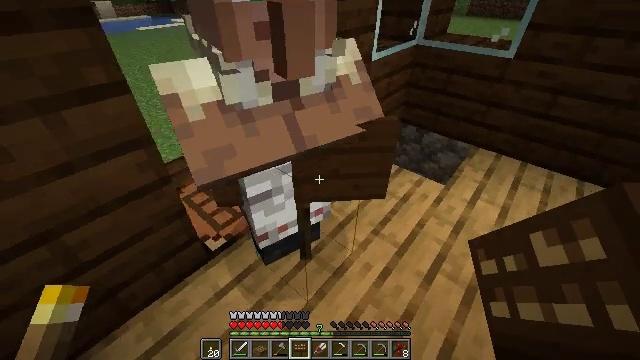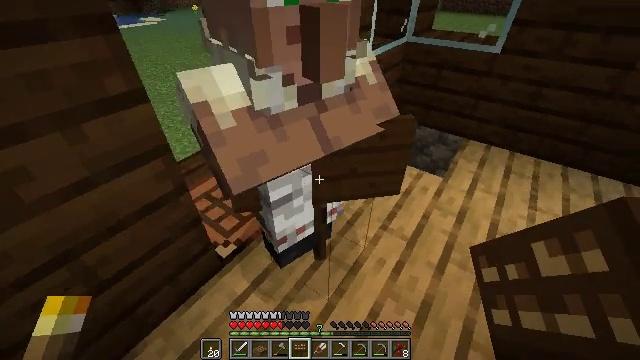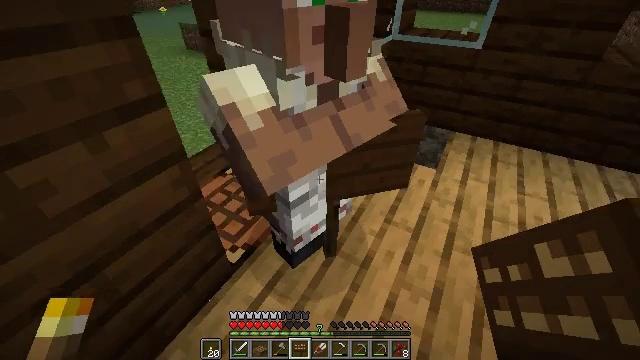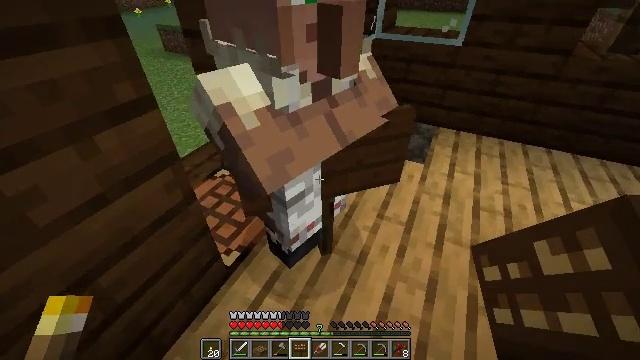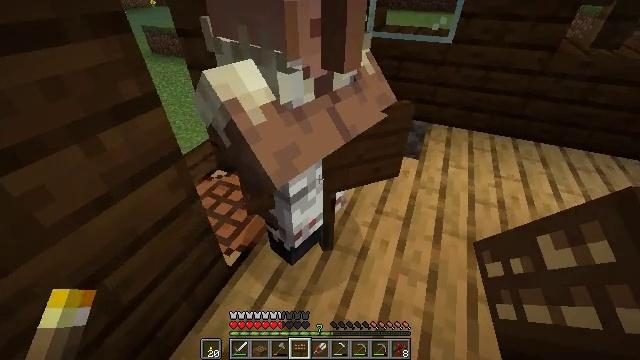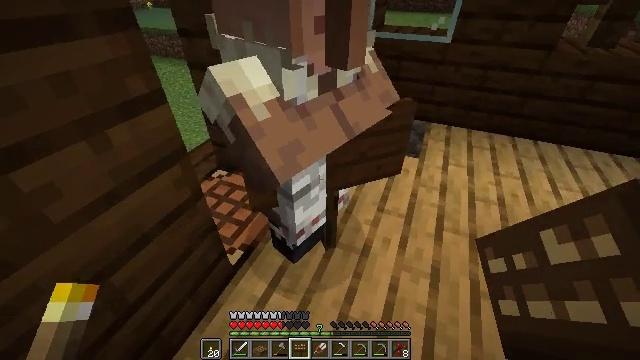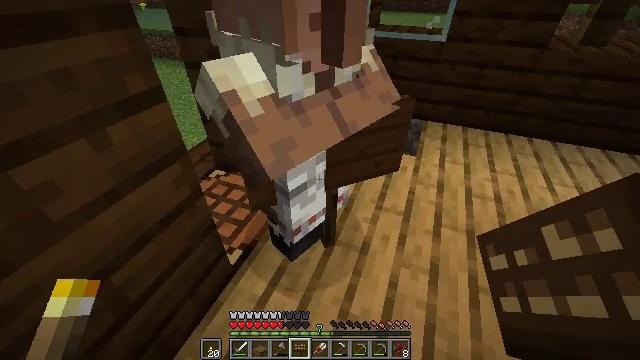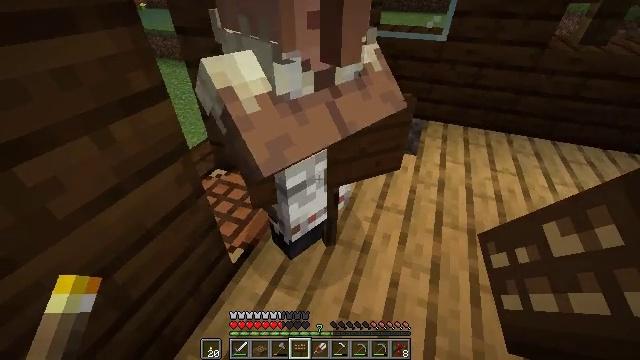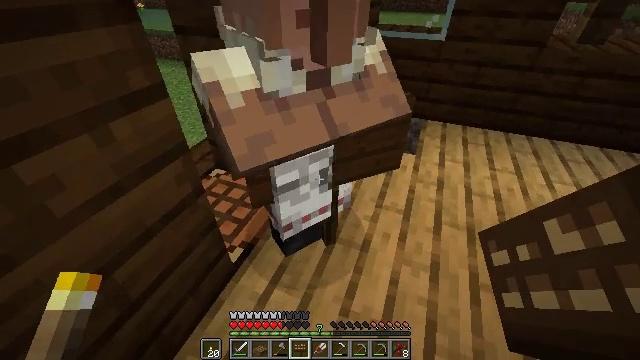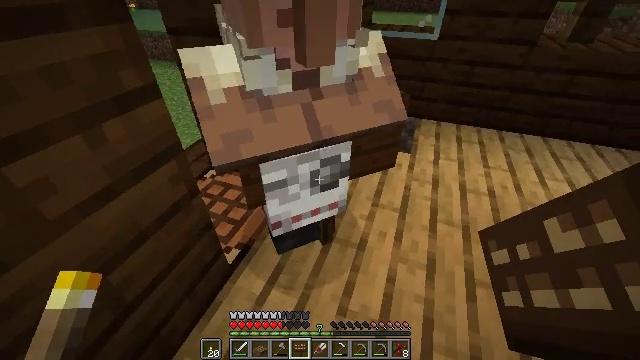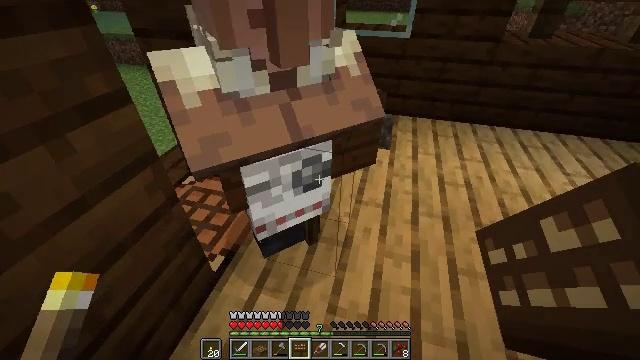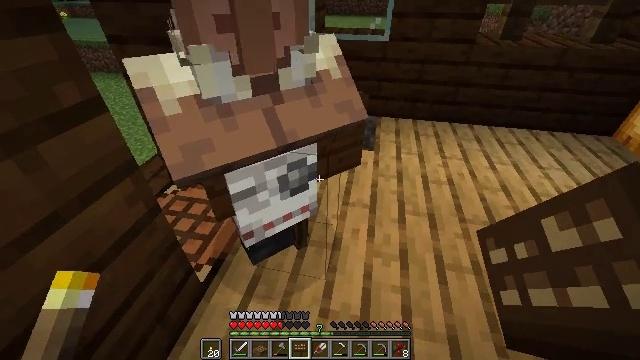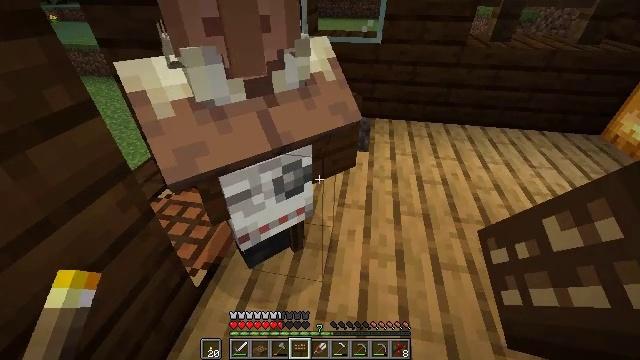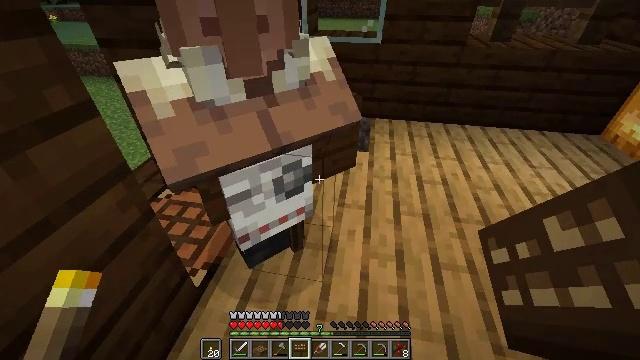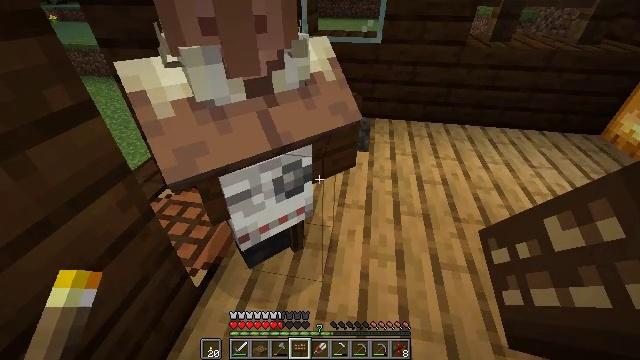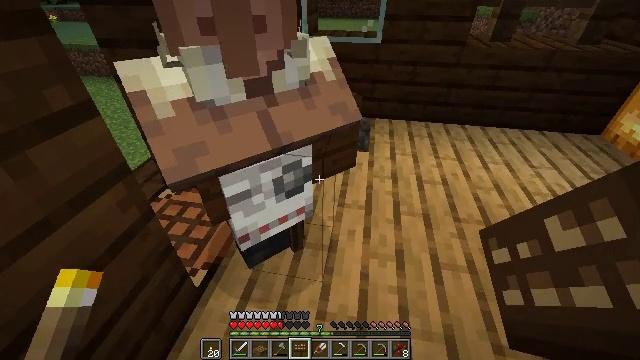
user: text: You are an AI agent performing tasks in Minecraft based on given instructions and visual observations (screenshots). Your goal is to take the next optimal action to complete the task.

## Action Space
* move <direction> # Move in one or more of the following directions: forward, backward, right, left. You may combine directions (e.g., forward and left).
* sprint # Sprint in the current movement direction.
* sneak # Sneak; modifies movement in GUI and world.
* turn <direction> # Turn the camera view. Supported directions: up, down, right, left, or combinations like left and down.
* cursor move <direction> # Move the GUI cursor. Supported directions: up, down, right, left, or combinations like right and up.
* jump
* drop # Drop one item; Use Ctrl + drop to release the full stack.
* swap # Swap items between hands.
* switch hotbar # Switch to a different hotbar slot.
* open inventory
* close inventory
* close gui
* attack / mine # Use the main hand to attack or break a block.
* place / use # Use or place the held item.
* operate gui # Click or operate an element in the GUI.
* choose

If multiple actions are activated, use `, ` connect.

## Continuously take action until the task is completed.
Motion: motion action
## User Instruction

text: Break the dark oak sign to collect it.
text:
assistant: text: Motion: move left, turn right
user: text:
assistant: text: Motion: turn right
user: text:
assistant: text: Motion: turn right
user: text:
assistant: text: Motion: turn right
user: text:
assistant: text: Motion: no_op
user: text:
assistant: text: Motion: turn right
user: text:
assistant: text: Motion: no_op
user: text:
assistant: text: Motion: no_op
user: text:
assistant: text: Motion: turn right
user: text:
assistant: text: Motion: turn right
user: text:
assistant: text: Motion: turn right
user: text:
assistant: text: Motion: turn right
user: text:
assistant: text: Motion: no_op
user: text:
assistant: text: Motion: no_op
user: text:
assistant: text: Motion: no_op
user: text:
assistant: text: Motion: no_op
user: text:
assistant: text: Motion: turn up
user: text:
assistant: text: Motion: turn up
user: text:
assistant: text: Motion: no_op
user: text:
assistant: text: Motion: no_op
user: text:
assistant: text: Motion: no_op
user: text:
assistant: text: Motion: no_op
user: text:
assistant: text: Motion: no_op
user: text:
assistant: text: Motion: no_op
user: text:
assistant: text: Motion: no_op
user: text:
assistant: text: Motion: no_op
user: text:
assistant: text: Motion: turn right
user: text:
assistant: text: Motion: no_op
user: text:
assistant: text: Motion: no_op
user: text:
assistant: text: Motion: no_op